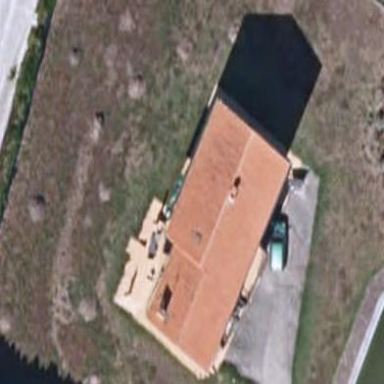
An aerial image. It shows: Simple house.